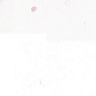
Metastatic tissue present: no